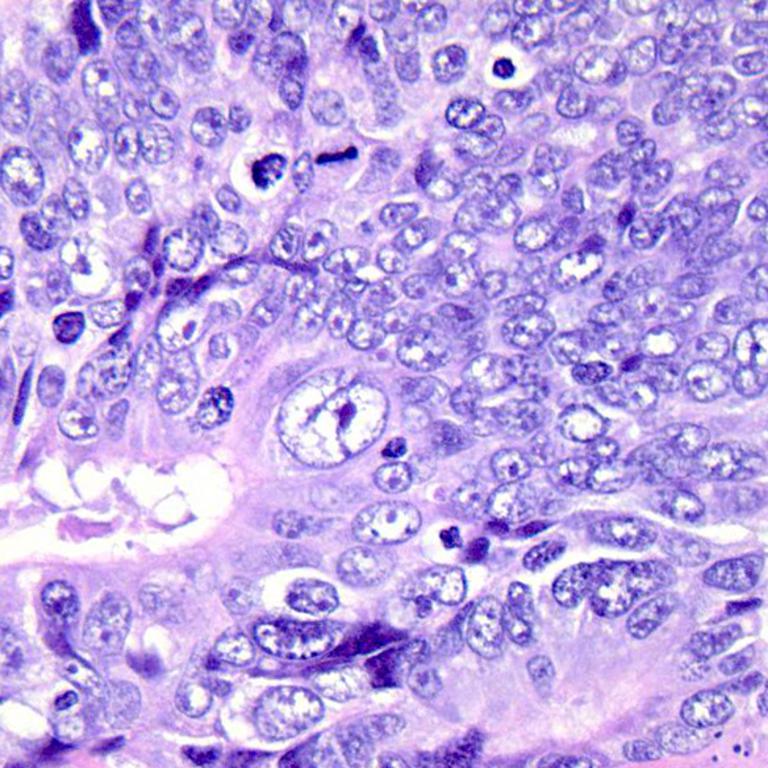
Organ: colon
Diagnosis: adenocarcinomas